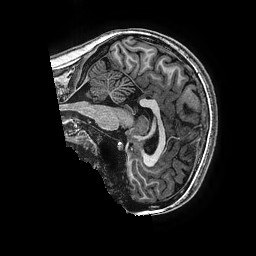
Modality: T1w
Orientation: sagittal
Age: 16
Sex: female
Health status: ill
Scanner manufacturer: ge
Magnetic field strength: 3 T
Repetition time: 0.00766 s
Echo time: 0.003476 s